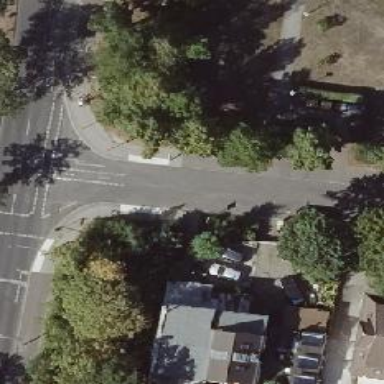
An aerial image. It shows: Residential road with asphalt surface. There are separate sidewalks on both sides of the road with lane markings.